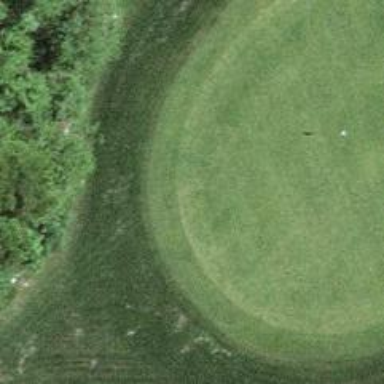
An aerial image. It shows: Golf hole.